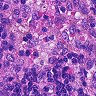
Metastatic tissue present: no